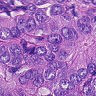
Metastatic tissue present: yes